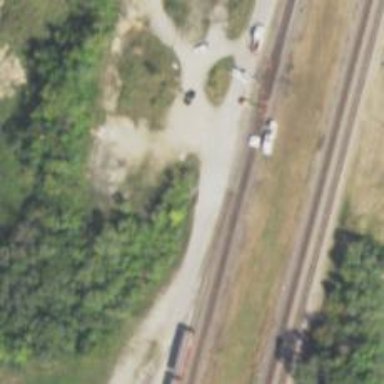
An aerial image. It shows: Abandoned railway.